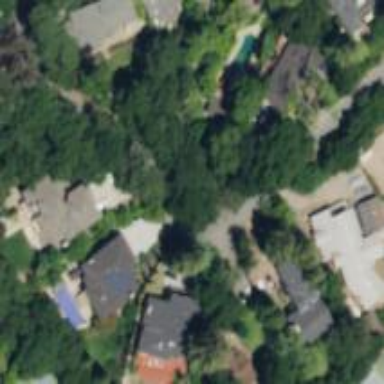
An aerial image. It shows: Residential road.